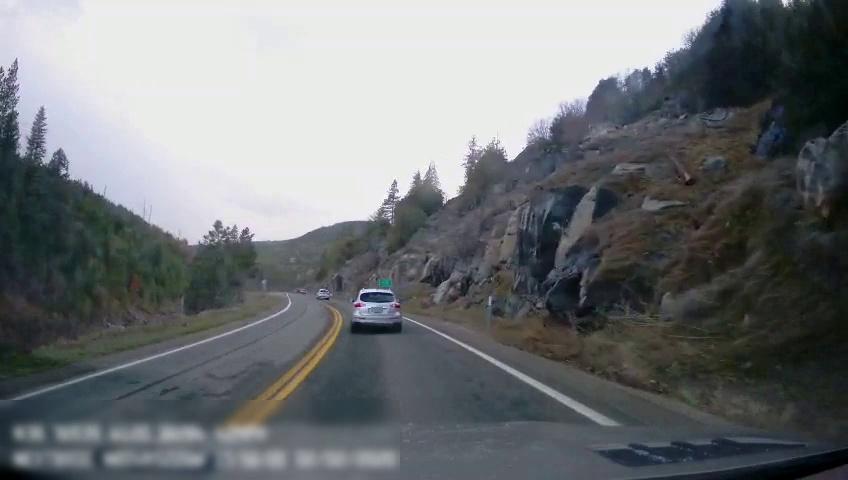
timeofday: Day
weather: Cloudy
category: Drivable Space
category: Vehicles | Car
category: Vehicles | SUV
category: Lanes | Current Lane
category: Lanes | Current Lane
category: Lanes | Opposite Lane